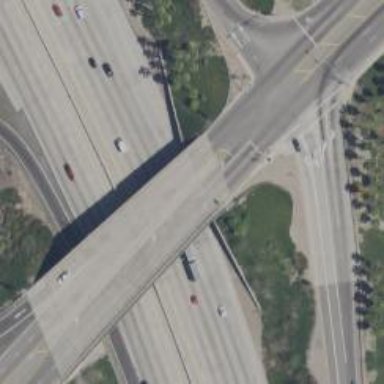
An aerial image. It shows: Secondary road with bridge.